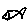
Label: fish